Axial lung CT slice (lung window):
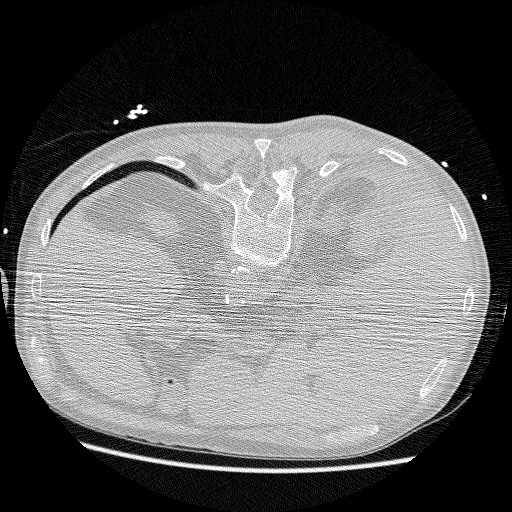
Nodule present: no